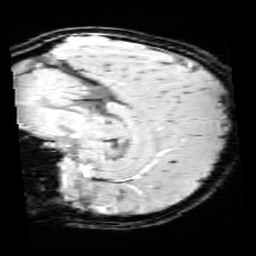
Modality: SWI
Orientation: sagittal
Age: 10
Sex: female
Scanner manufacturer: siemens
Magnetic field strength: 3 T
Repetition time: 0.027 s
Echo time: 0.02 s